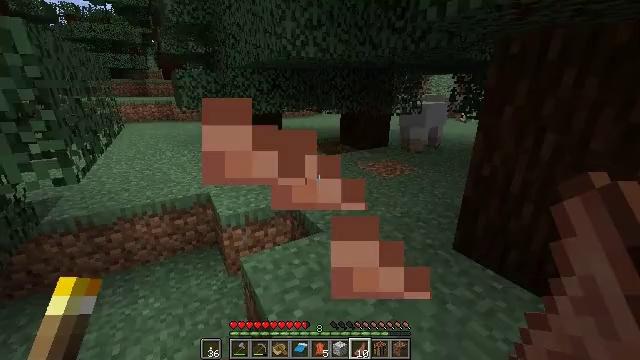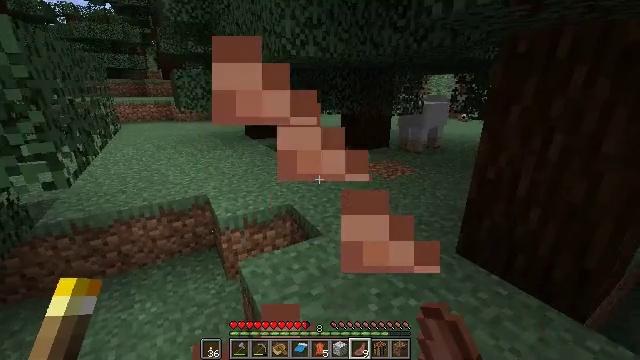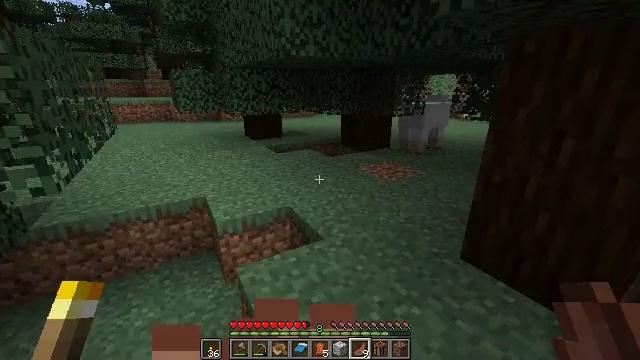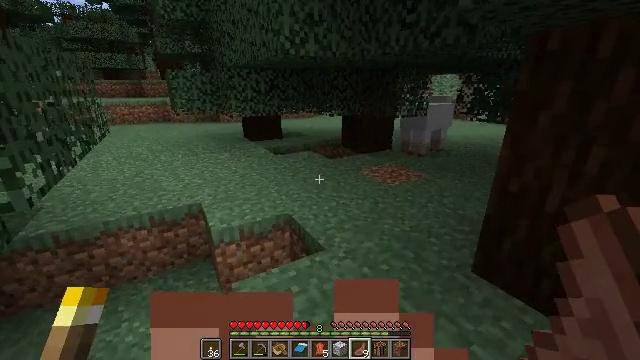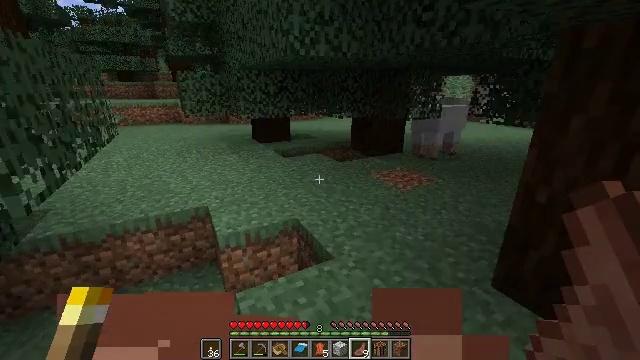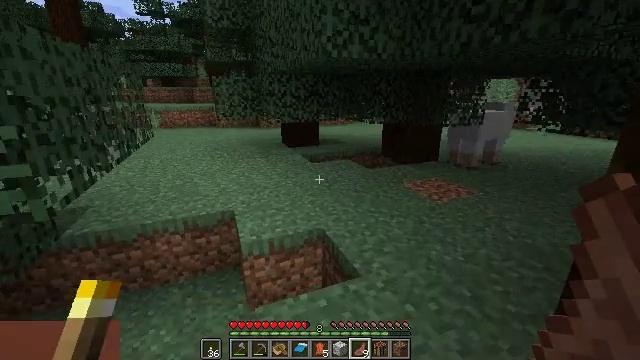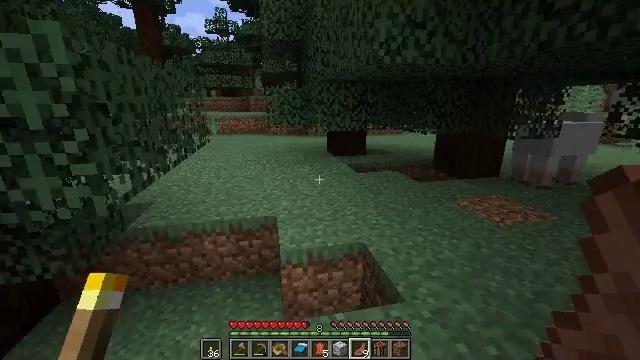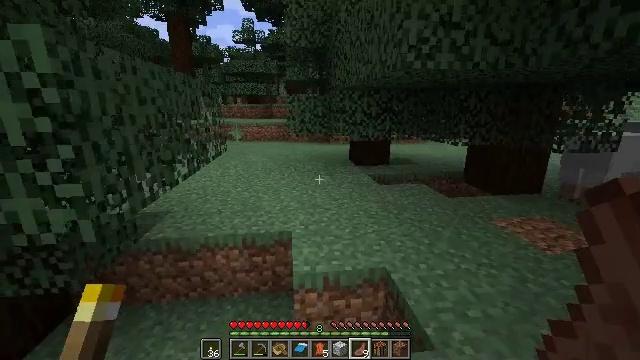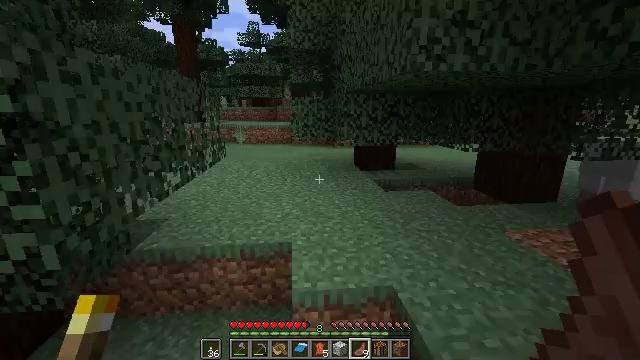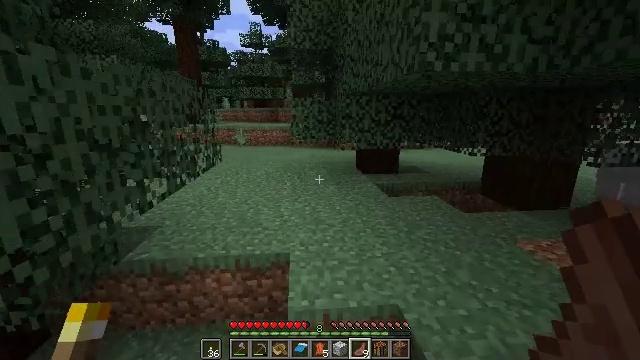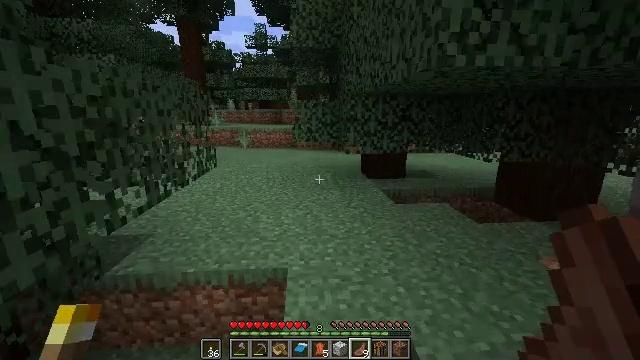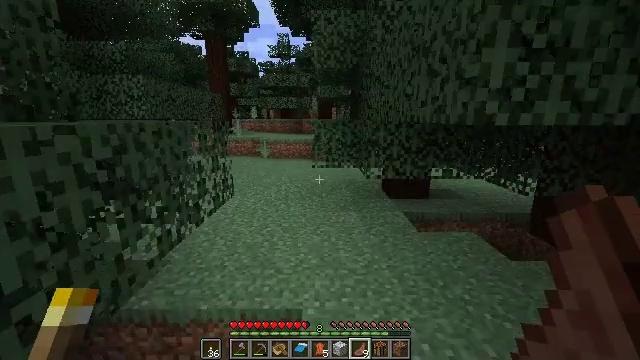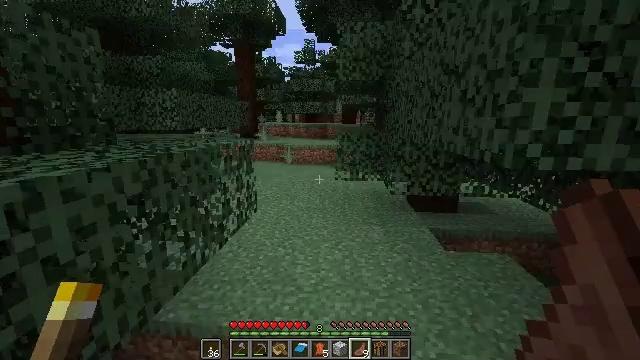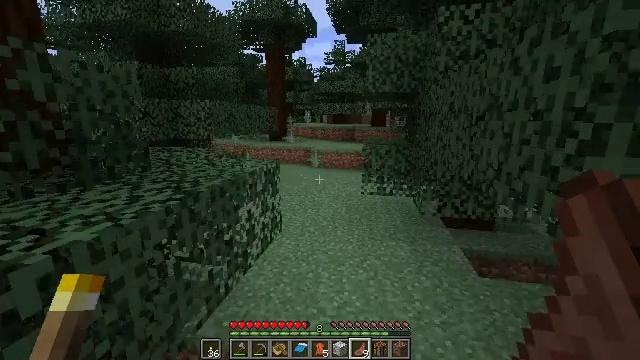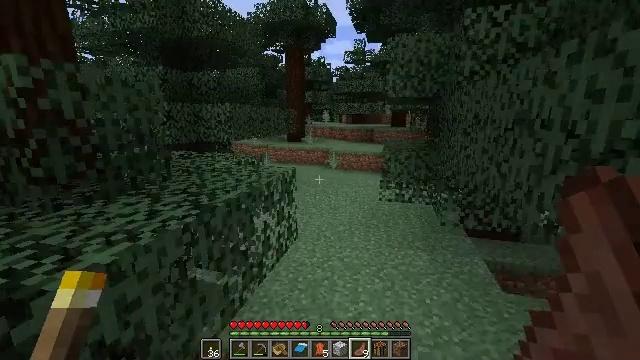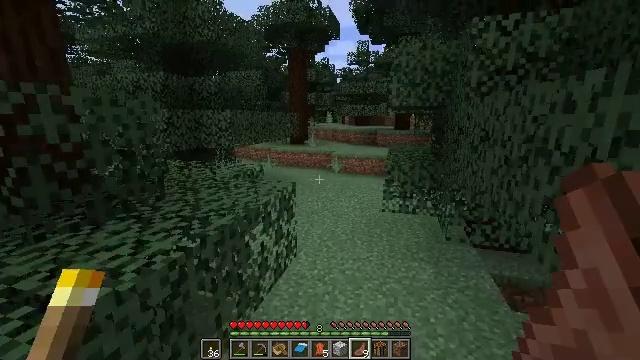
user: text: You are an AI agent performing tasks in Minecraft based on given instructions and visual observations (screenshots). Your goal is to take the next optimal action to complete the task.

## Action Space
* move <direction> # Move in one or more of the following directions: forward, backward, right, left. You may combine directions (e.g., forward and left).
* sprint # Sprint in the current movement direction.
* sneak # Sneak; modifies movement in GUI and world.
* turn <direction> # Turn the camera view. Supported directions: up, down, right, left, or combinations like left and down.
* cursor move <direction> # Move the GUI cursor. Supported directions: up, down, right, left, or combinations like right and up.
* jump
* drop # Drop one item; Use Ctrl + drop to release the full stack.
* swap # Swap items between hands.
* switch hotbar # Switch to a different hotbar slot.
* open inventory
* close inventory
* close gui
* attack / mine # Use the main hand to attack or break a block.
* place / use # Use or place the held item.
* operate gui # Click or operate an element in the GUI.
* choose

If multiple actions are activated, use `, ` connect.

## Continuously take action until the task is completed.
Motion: motion action
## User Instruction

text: Collect the large fern.
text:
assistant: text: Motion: move forward, use / place
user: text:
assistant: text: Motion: move forward, use / place
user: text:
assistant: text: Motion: move forward, use / place
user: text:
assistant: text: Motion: move forward, turn left, use / place
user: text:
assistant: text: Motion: move forward, turn left
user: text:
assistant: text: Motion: move forward, turn left and up
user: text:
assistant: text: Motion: move forward, turn left and up
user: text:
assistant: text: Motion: move forward, turn left
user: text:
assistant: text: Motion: move forward
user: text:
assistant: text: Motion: move forward, turn left
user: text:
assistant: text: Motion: move forward, turn left, jump
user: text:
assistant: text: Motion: move forward, turn left, jump
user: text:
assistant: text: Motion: move forward, turn left, jump
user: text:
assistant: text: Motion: move forward, turn left, jump
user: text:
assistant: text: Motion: move forward, jump
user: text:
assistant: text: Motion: move forward, turn left
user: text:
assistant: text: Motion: move forward, turn left
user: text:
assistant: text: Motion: move forward, turn left
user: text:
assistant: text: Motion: move forward, turn left
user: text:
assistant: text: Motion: move forward, turn left
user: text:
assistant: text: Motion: move forward
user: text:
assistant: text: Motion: move forward
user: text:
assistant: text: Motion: move forward
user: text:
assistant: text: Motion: move forward
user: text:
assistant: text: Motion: move forward, turn right and up, jump
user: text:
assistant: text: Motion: move forward, turn right and up, jump
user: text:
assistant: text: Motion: move forward, sprint, turn right, jump
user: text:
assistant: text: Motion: move forward, sprint, jump
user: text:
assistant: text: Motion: move forward, sprint, jump
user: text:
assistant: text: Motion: move forward, sprint